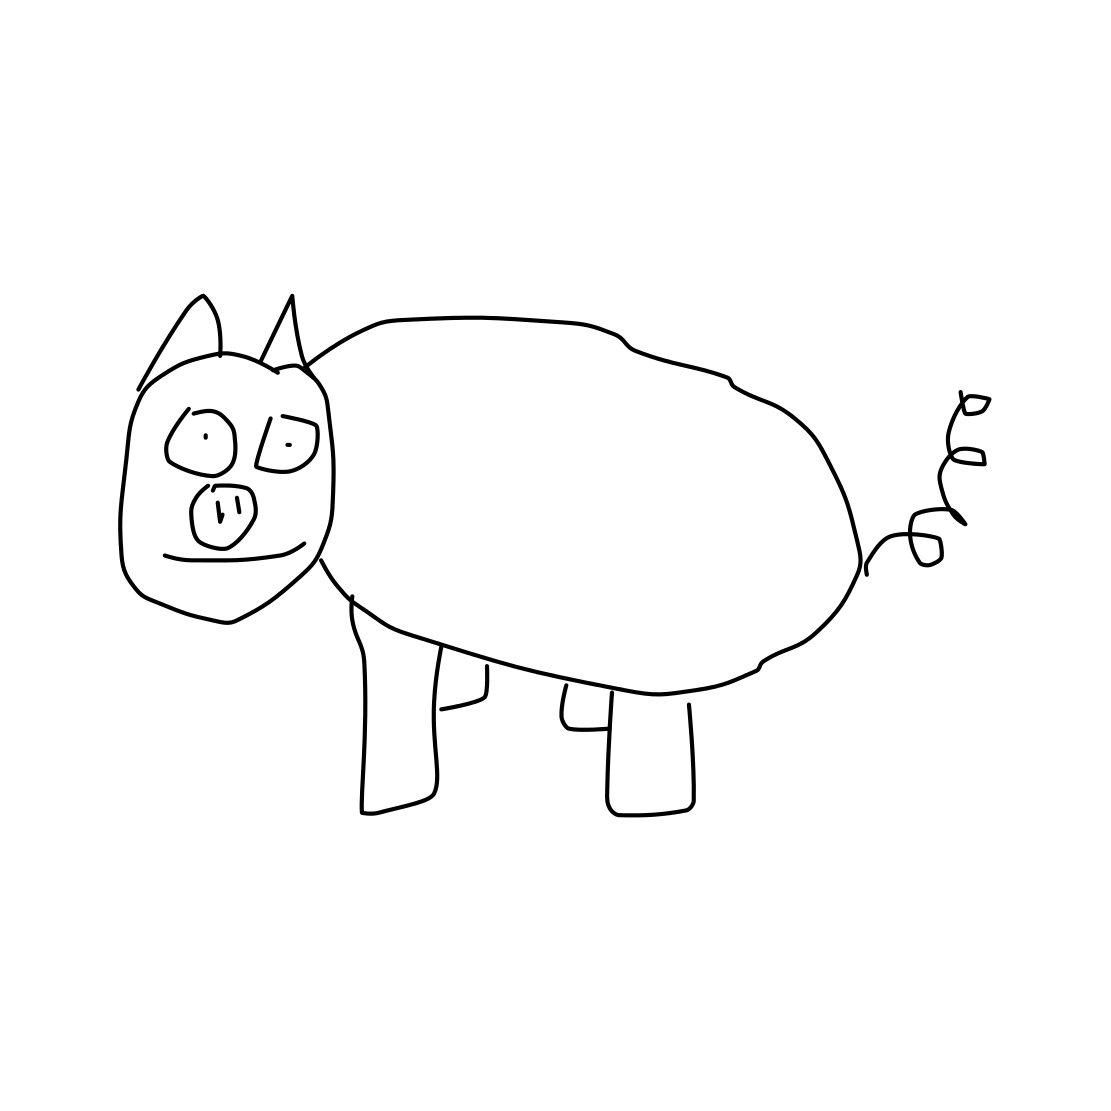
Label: pig